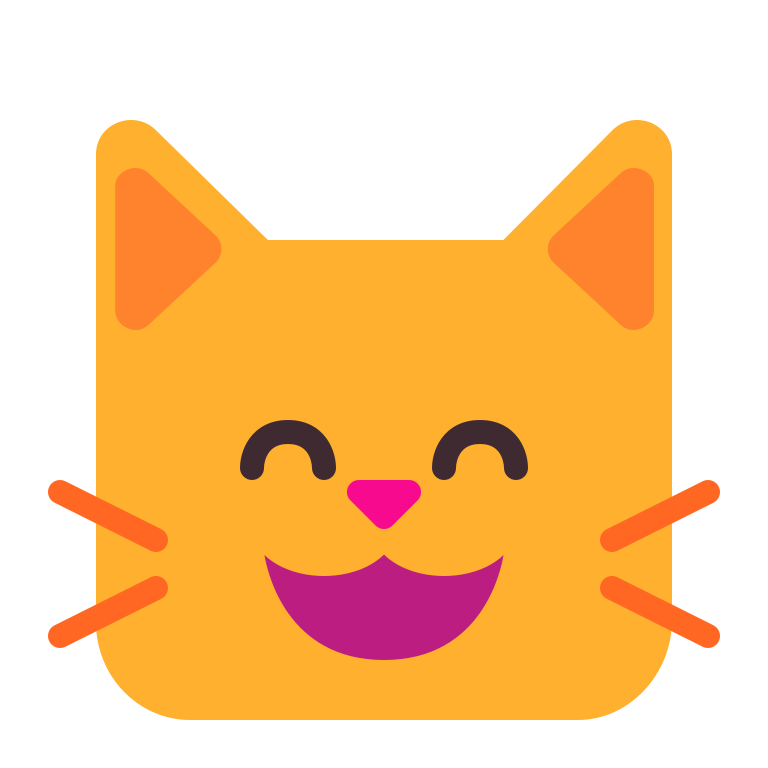
grinning cat with smiling eyes flat